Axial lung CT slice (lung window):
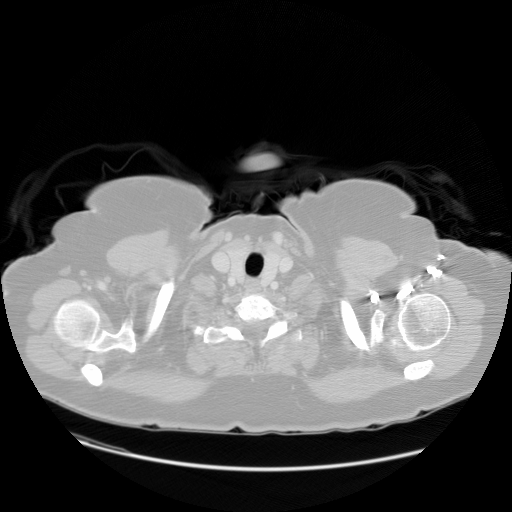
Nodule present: no